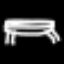
Label: bed